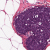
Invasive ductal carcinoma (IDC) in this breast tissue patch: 0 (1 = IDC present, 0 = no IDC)